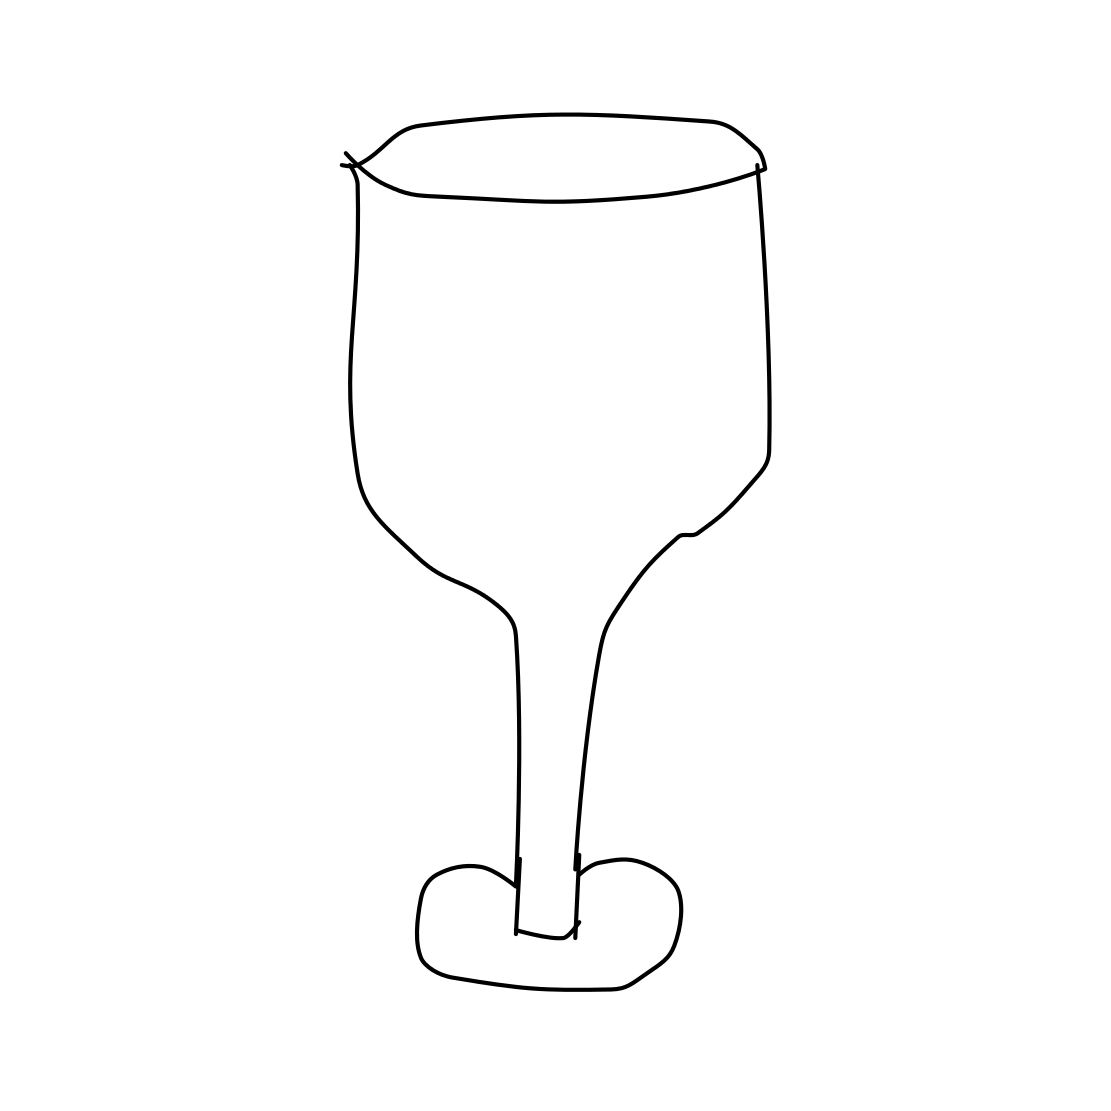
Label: wineglass